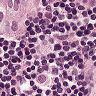
Metastatic tissue present: yes